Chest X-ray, AP view. Patient: 44 years old, sex M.
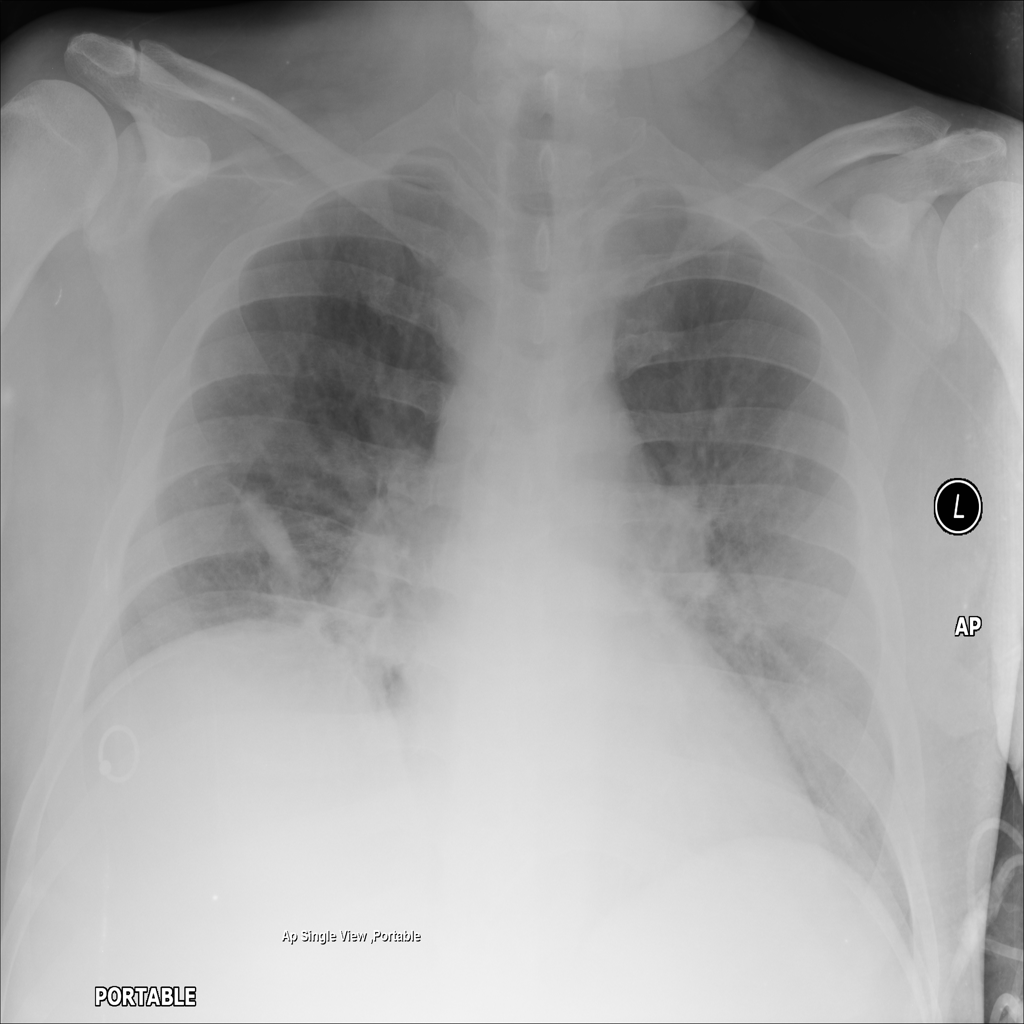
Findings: Infiltration